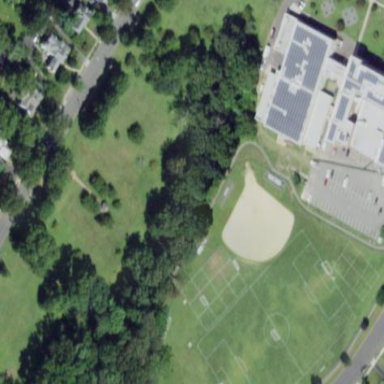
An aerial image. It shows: Recreation ground.